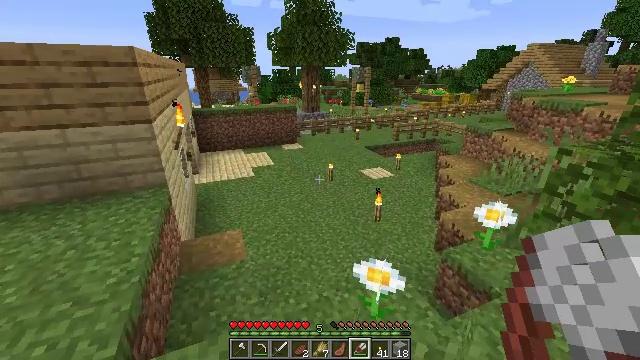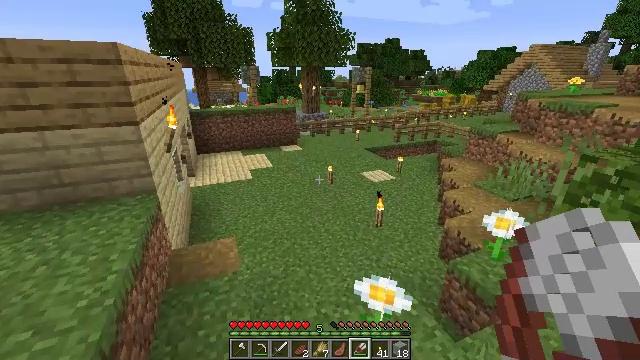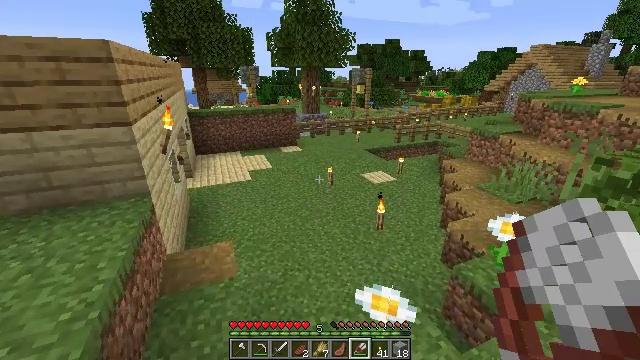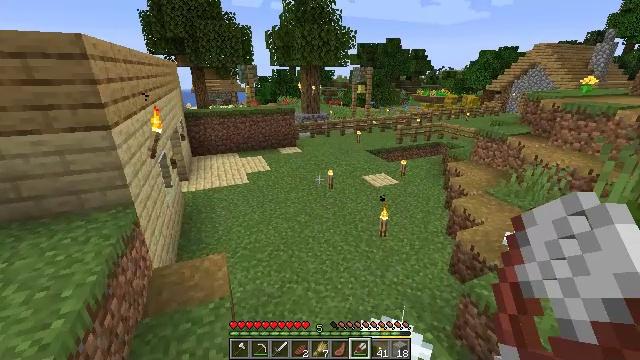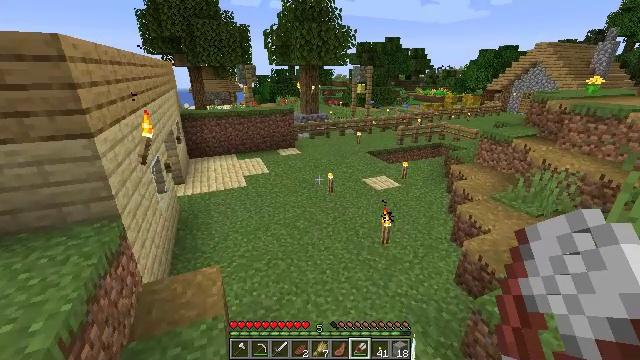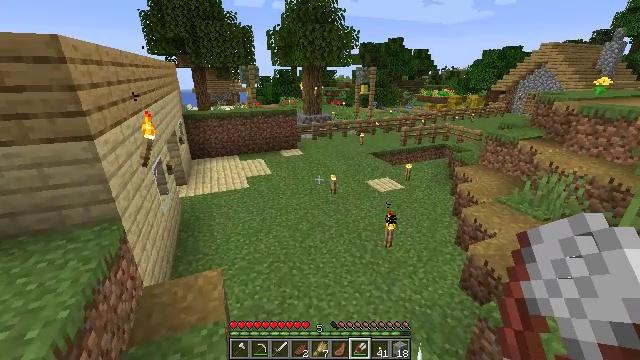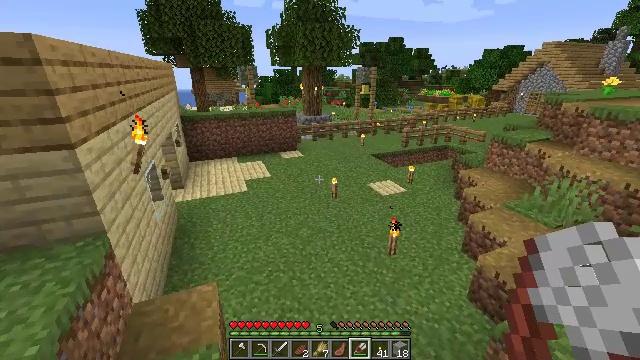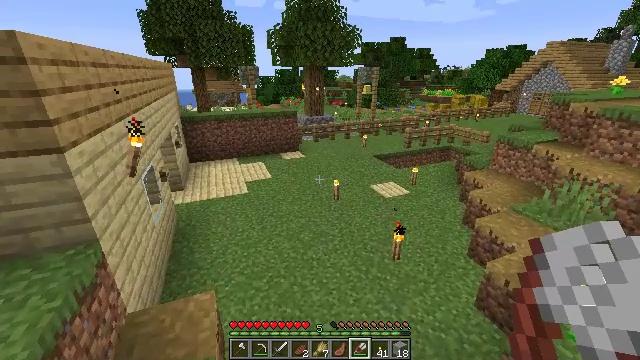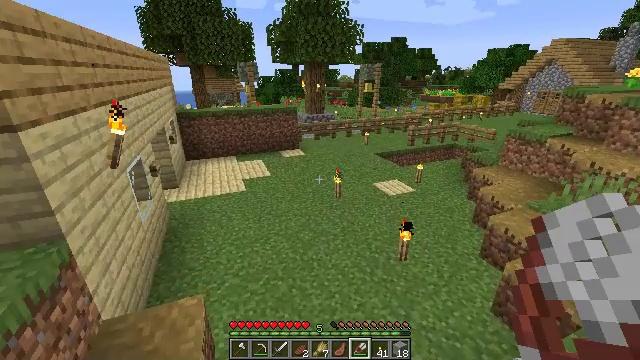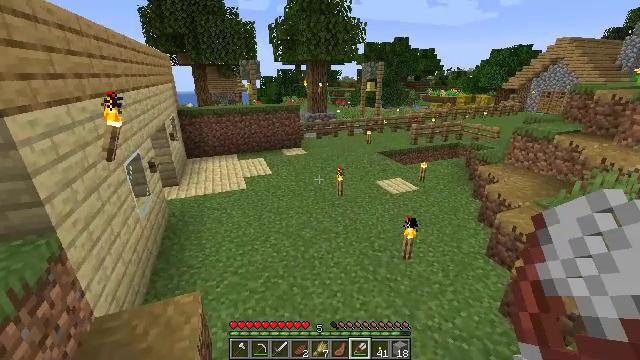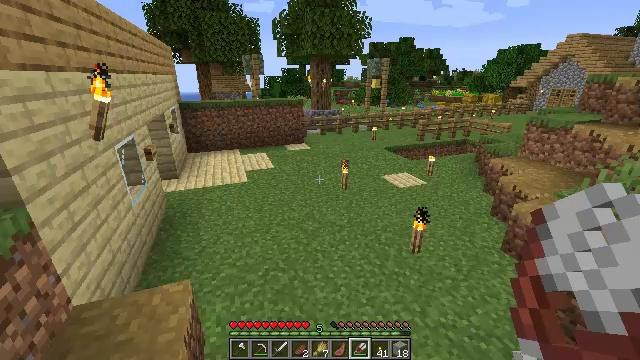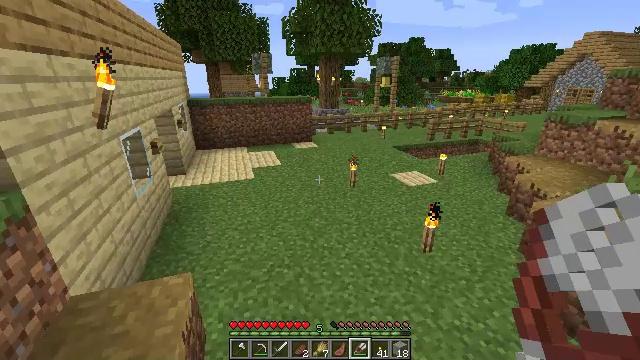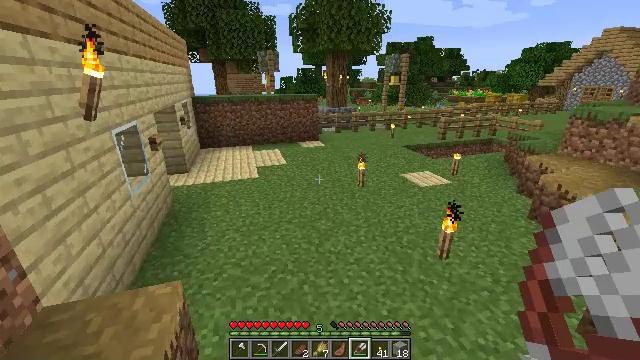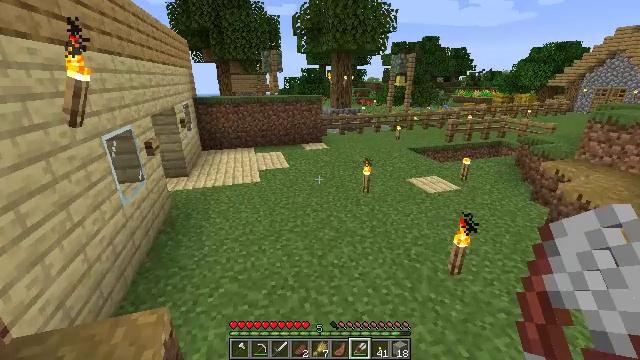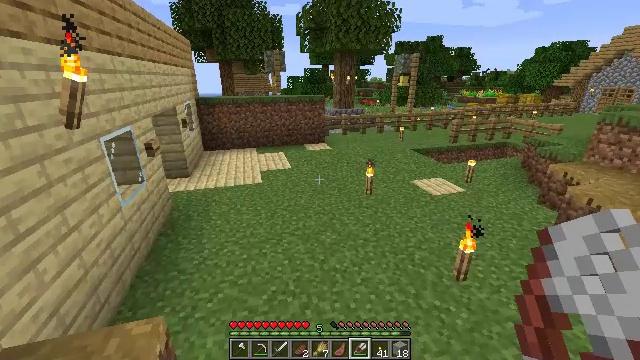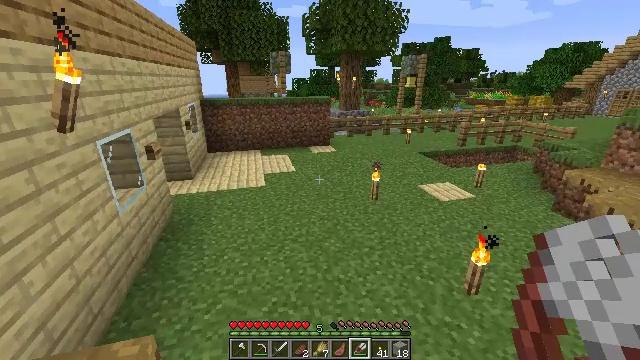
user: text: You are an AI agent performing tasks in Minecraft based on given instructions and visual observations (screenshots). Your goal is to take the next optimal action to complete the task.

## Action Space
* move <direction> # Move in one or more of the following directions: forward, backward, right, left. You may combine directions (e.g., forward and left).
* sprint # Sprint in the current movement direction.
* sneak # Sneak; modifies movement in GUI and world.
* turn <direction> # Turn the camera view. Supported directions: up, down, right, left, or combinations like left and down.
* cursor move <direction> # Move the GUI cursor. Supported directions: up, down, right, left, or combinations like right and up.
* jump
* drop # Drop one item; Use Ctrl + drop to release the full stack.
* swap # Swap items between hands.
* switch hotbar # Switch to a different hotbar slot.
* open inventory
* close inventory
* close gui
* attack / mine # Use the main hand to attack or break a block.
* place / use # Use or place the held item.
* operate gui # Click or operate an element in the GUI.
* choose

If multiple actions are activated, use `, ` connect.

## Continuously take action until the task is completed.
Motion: motion action
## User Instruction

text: Open the crafting table to craft a gray bed.
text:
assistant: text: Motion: move forward
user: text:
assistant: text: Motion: move forward
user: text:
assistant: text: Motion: move forward
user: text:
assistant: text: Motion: move forward
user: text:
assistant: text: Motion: move forward
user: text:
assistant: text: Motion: move forward
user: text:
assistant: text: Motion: move forward
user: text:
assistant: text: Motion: move forward
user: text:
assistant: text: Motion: move forward
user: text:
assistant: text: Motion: move forward
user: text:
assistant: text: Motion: move forward, turn left
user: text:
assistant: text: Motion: move forward, turn left
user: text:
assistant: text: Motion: move forward
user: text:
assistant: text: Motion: move forward
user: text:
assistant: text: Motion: move forward, turn left
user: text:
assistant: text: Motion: move forward, turn left
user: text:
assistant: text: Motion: move forward, turn left
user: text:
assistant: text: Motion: move forward, turn left
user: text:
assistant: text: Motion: move forward, turn left
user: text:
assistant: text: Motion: move forward, turn left
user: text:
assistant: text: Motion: move forward, turn left
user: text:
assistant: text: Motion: move forward, turn left
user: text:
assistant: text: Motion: move forward, turn left
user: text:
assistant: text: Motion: move forward
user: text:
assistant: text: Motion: move forward
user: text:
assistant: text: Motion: move forward
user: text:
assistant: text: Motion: move forward
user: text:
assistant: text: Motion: move forward
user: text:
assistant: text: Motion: move forward
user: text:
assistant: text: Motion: move forward